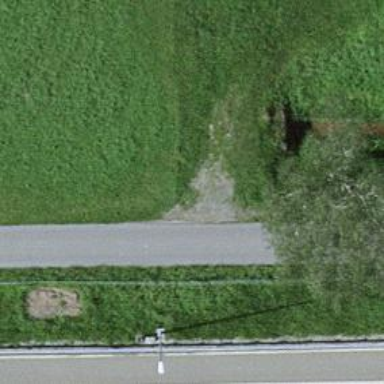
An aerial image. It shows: Agricultural service road with asphalt surface.